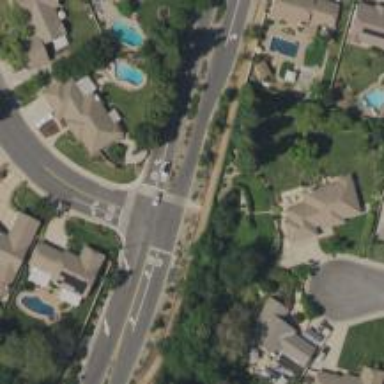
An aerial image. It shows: Stop road.